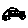
Label: car